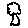
Label: tree